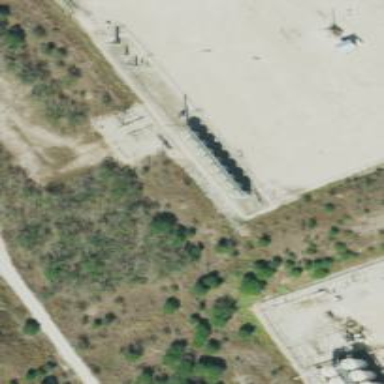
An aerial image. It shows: Storage tank with man-made structure.